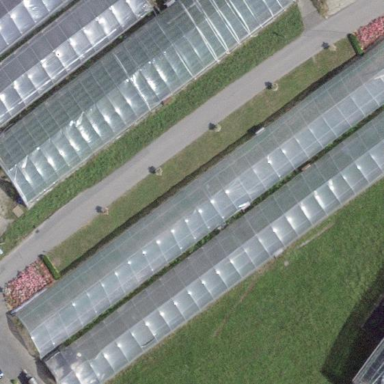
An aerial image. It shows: Area dedicated to greenhouse horticulture.